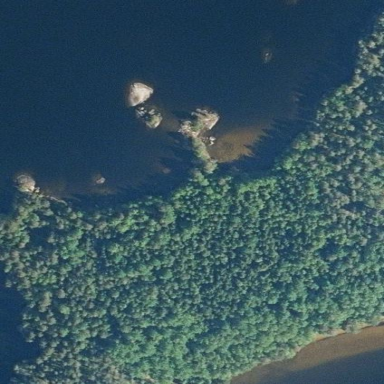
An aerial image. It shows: Beautiful woodland area.